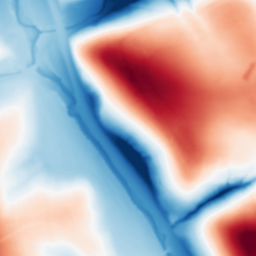
Category: multiscale
Decomposition family: dog
Decomposition parameters: sigma_low: 1
sigma_high: 50
Upsampling method: bicubic
Upsampling parameters: scale: 4
Upsampling scale: 4